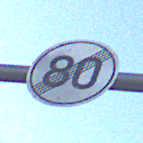
Verkehrszeichen: EndeGeschwindigkeit80
Umgebung: Outdoor, Nature
Tageszeit: Dawn
Wetter: Clear
Licht: Natural
Jahreszeit: NotSpecified
Kontrast: LowContrast